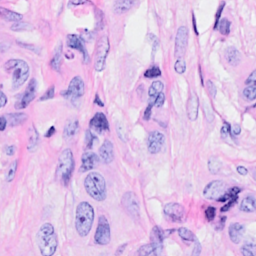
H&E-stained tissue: Breast